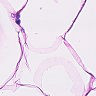
Metastatic tissue present: no